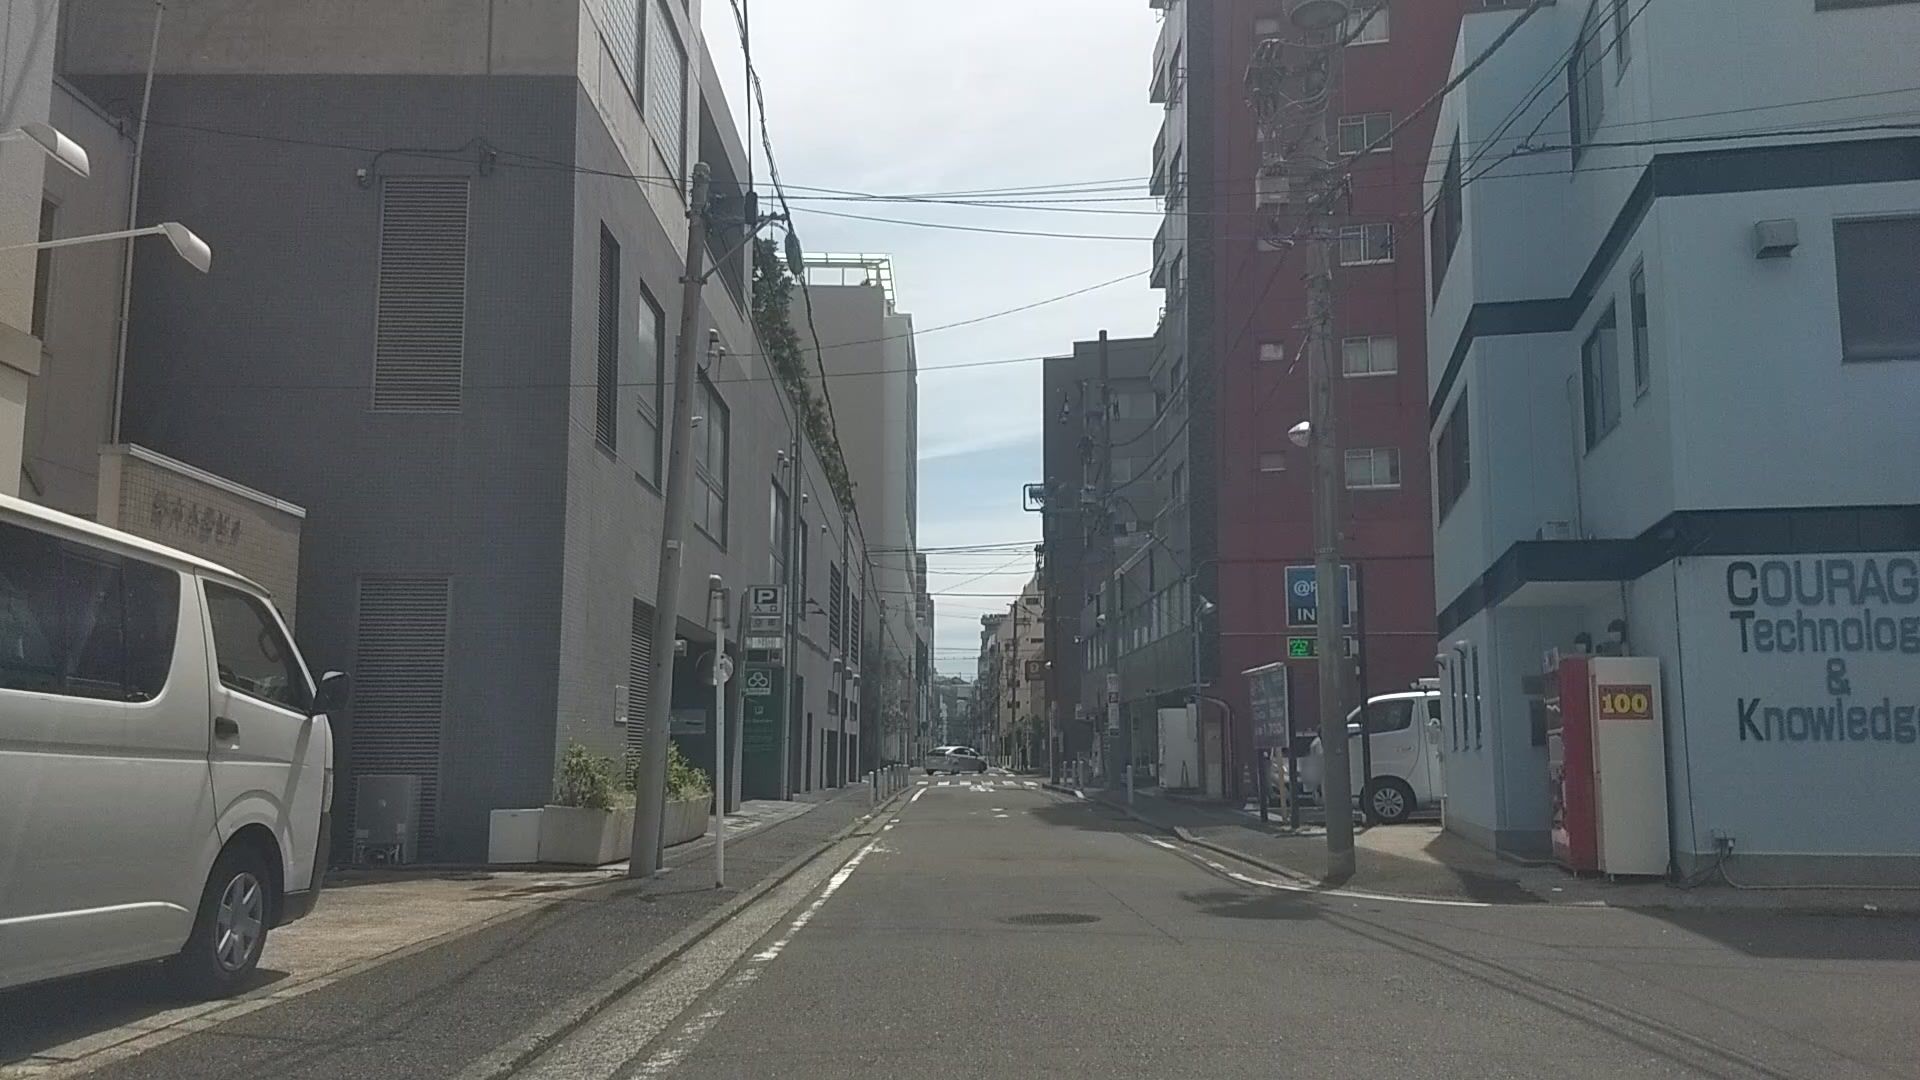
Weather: clear
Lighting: day
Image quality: good
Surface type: driving surface
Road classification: residential
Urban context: urban centre
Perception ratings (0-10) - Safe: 5.75, Lively: 8.2, Beautiful: 4.02, Boring: 3.52, Depressing: 6.13, Wealthy: 4.54